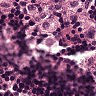
Metastatic tissue present: no